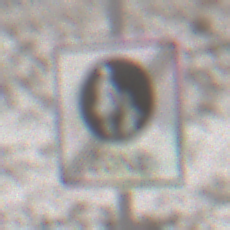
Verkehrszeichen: EndeFussgaengerzone
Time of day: Midday
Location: Outdoor (Nature)
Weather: Overcast
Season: Winter
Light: Natural